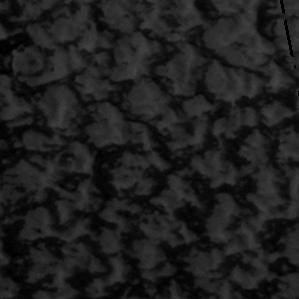
Label: frost